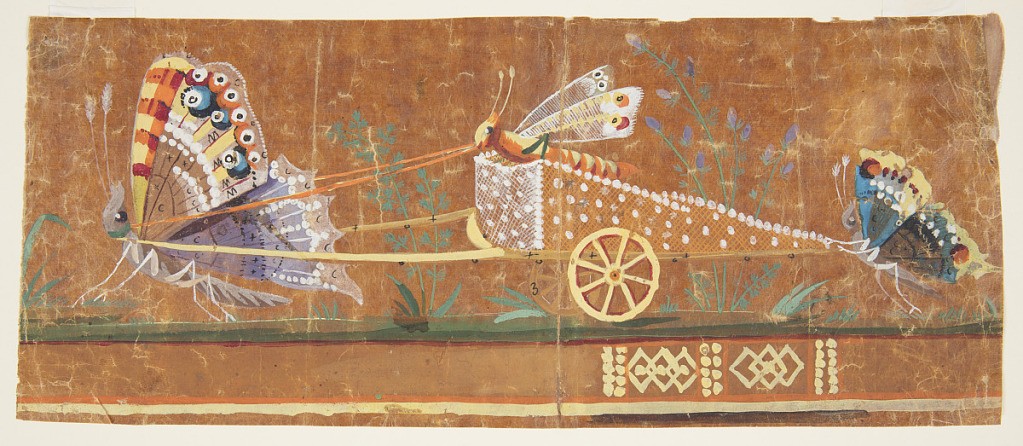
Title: Design for Embroidery, Corner of Gentleman's Waistcoat
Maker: Charles-Germain de Saint-Aubin, French, 1721–1786
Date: ca. 1780
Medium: Brush and gouache, pen and black ink on oiled translucent paper, joined at center
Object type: Drawing
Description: A chariot drawn by a butterfly and driven by another is followed by a third butterfly at the back. The butterflies are depicted in various colors and are all in profile facing left. An unfinished geometrical repeat pattern in yellow is seen below. A  few numbers and letters in black ink are dispersed on the butterflies and the chariot. The design for the waistcoat or gilet is carried out in the manner of Charles-Germain de Saint-Aubin's "Les Papilloneries Humaines."